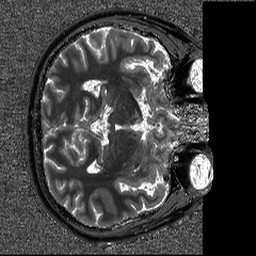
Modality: T1map
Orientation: axial
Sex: male